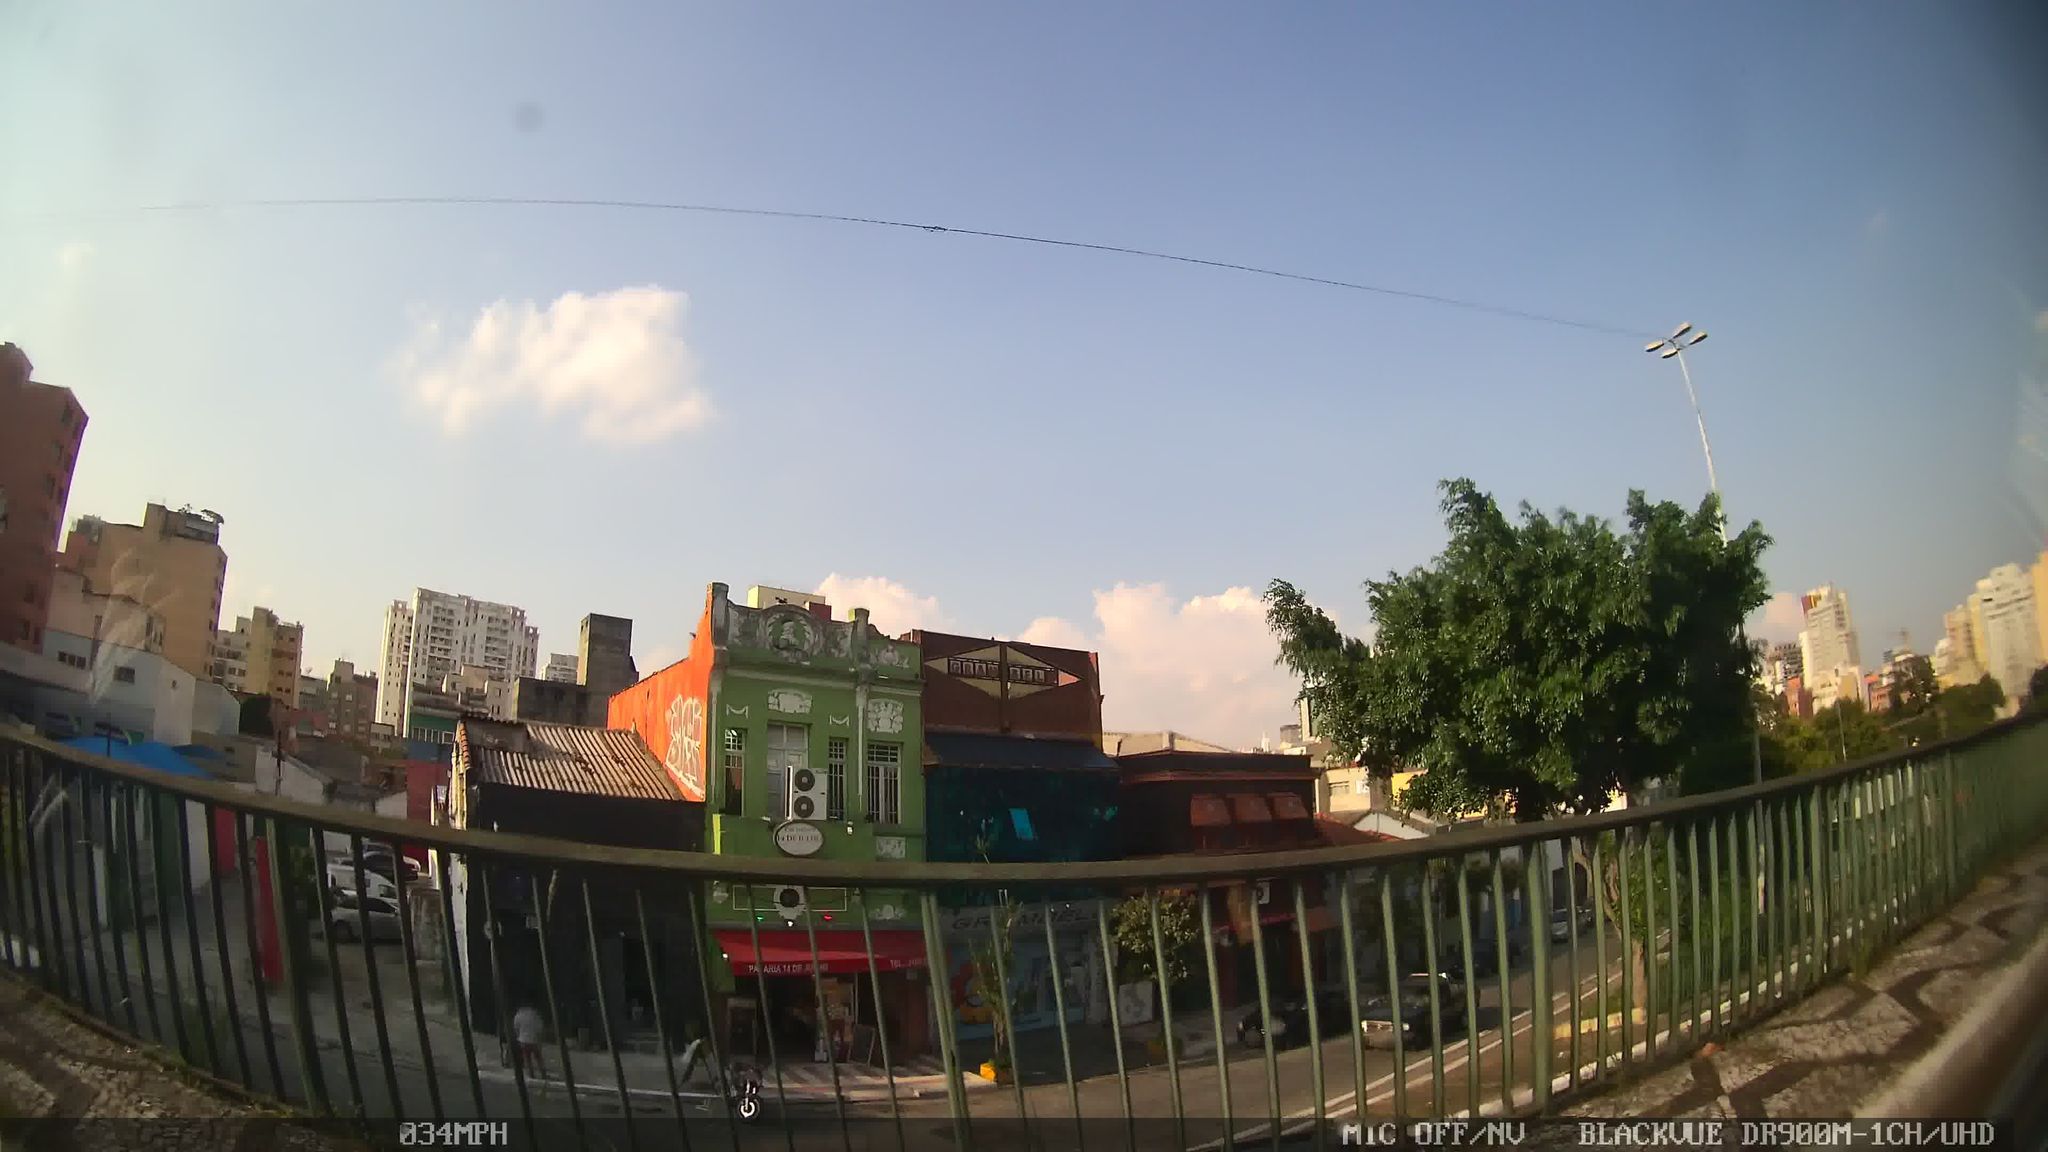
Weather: clear
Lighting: day
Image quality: good
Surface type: driving surface
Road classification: trunk_link
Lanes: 1
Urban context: urban centre
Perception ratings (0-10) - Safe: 1.73, Lively: 5.16, Beautiful: 4.85, Boring: 1.86, Depressing: 6.24, Wealthy: 4.03